Aerial crown-view tile of a tropical tree (Barro Colorado Island, Panama), acquired 20241112:
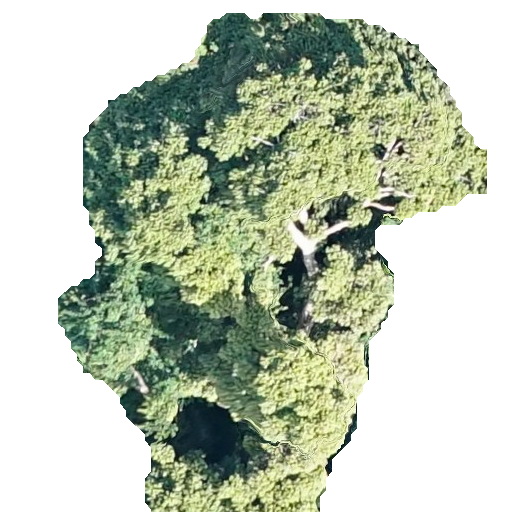
Species: Sterculia apetala
GBIF accepted scientific name: Sterculia apetala
Crown area: 223.496 m²